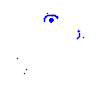
Particle: pion